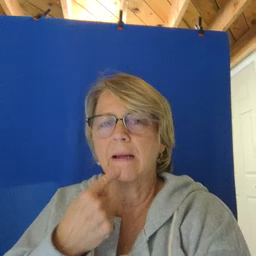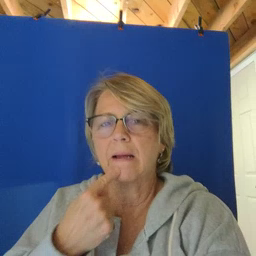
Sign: say